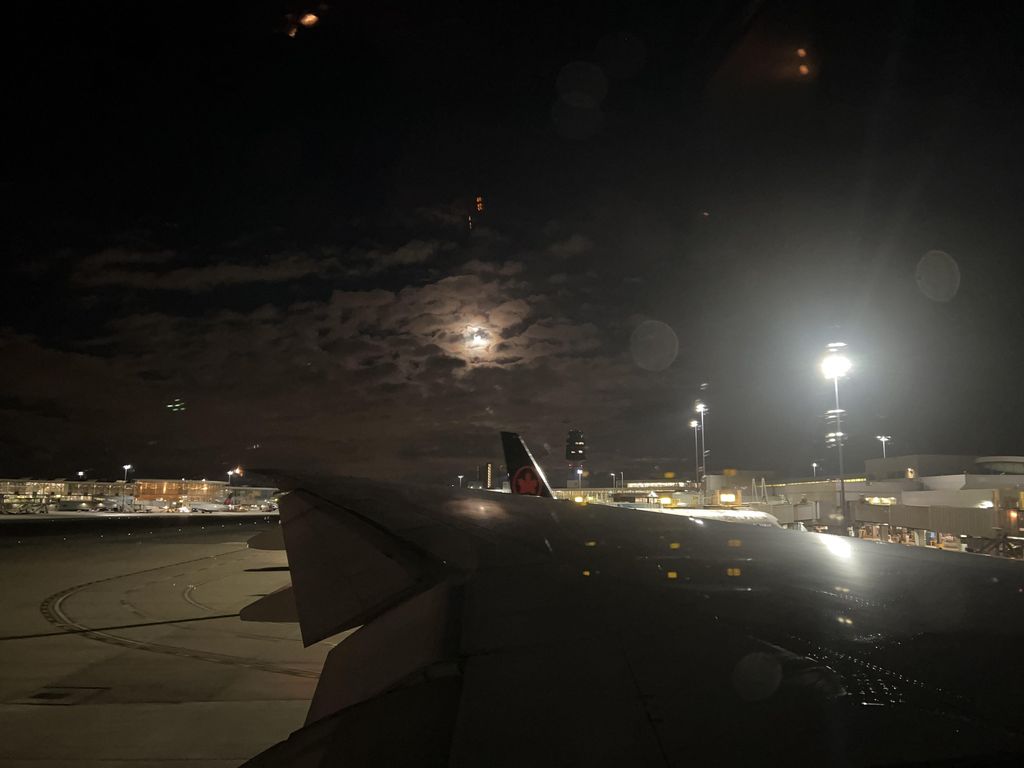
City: vancouver